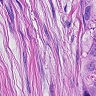
Metastatic tissue present: yes